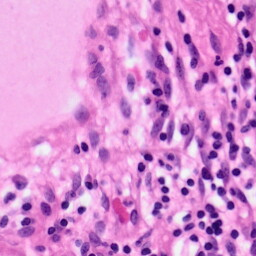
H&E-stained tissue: Pancreatic